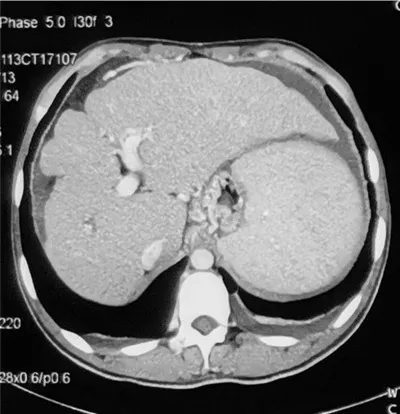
(B) Abdominal CT showing liver cirrhosis, splenomegaly, portal hypertension, and ascites.
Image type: radiology (ct)